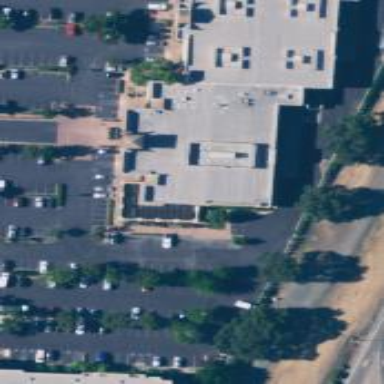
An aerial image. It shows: Pharmacy providing healthcare services.